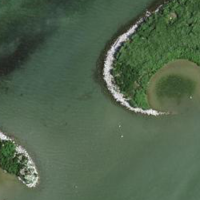
EUNIS habitat code: 14
Species observed at this site:
Anas acuta
Podiceps cristatus
Fulica atra
Alcedo atthis
Anas platyrhynchos
Aythya ferina
Aythya fuligula
Chroicocephalus ridibundus
Phalacrocorax carbo
Circus aeruginosus
Larus michahellis
Cygnus olor
Ardea alba
Mareca strepera
Mergus merganser
Anser anser